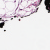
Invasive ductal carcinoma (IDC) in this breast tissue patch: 0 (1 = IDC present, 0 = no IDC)